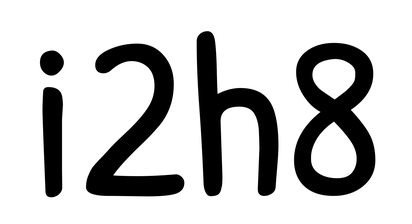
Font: PatrickHand-Regular